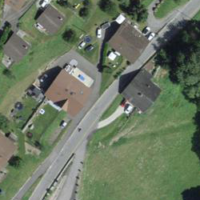
EUNIS habitat code: 55
Species observed at this site:
Primula veris